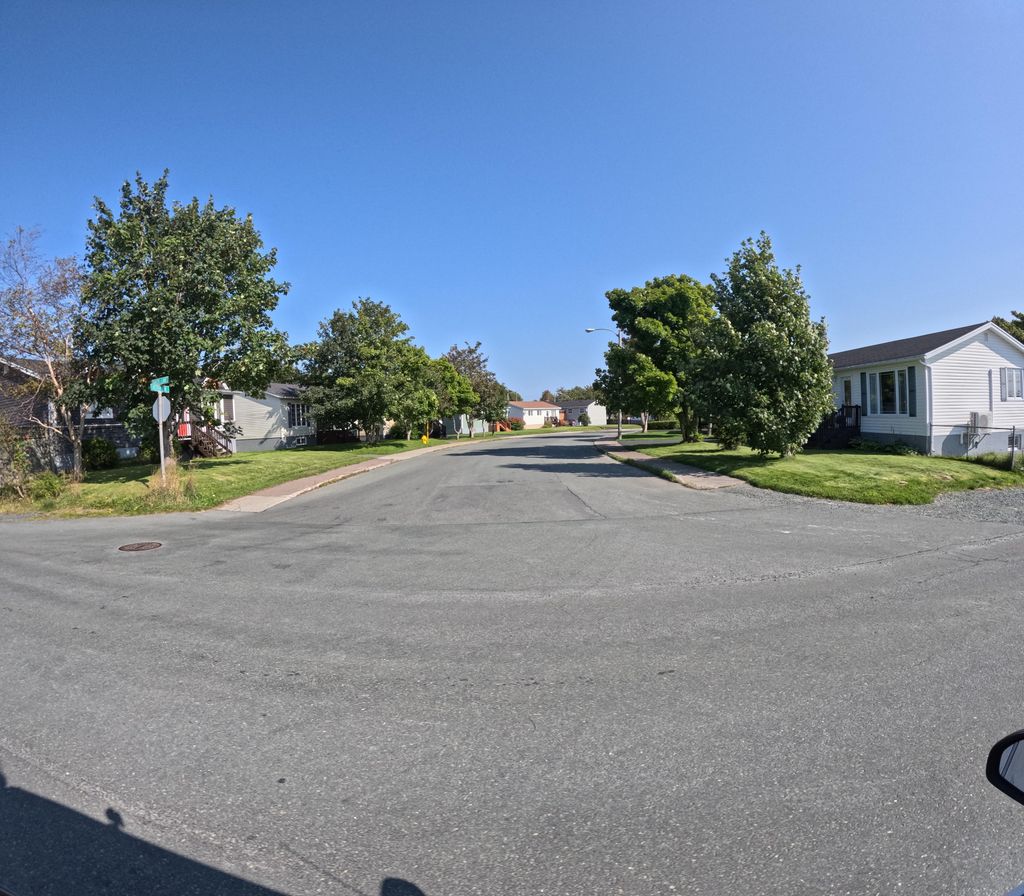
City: st_johns